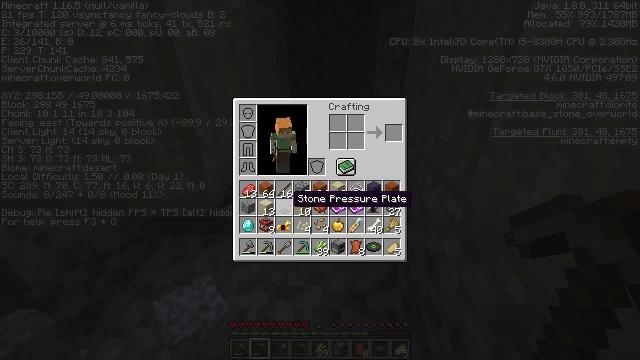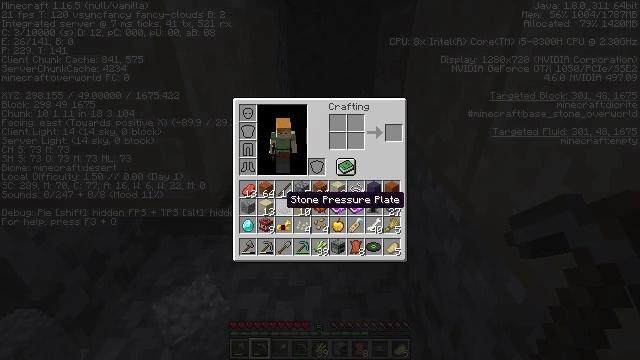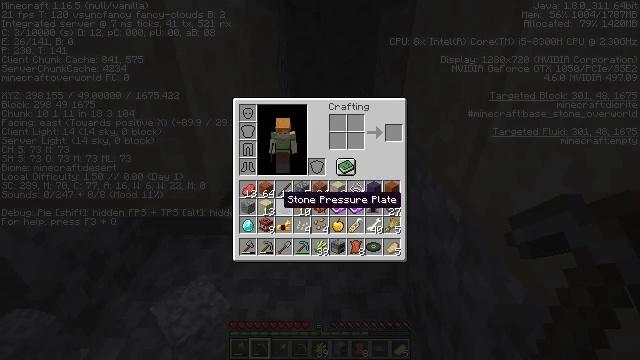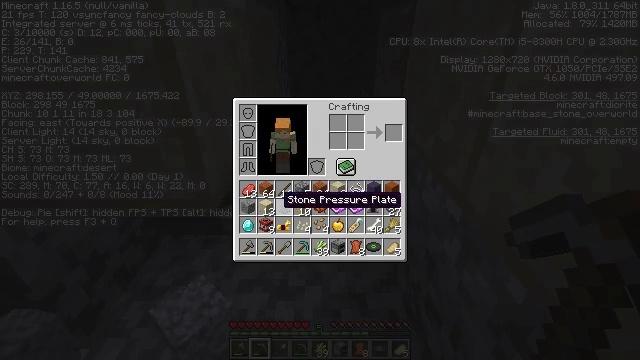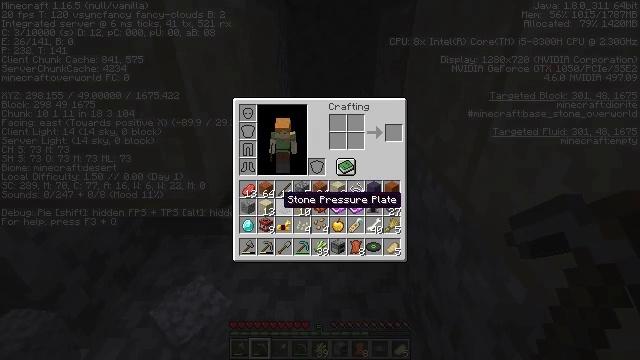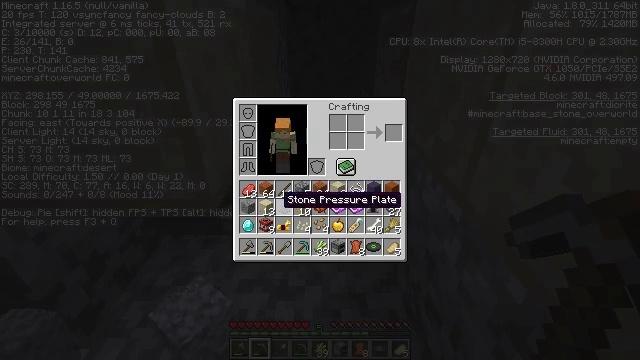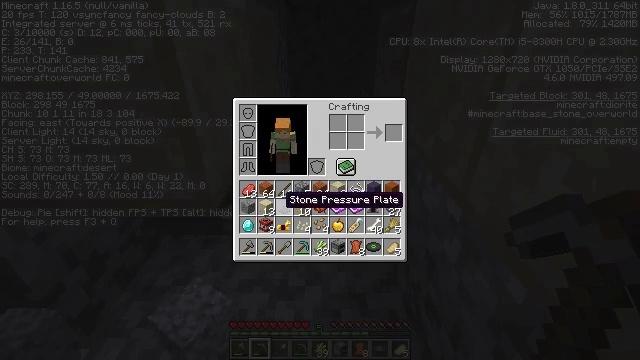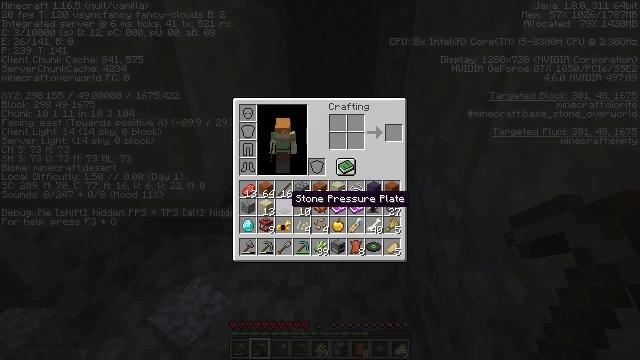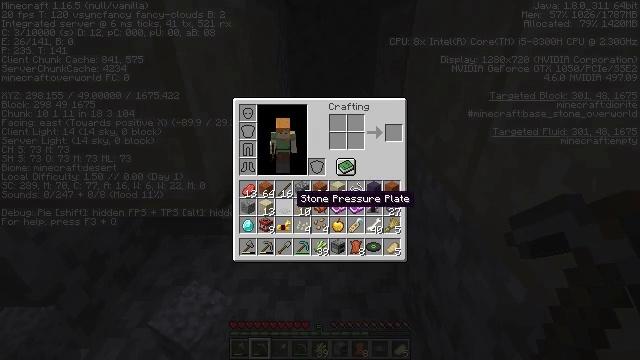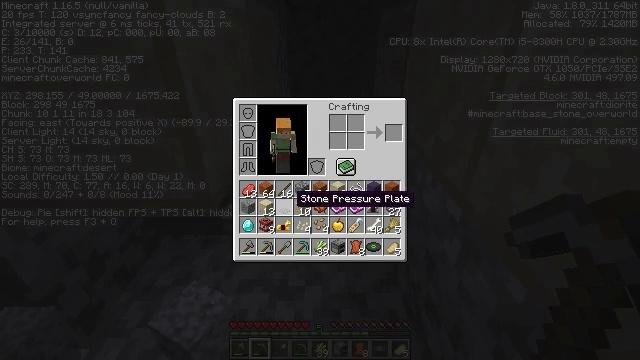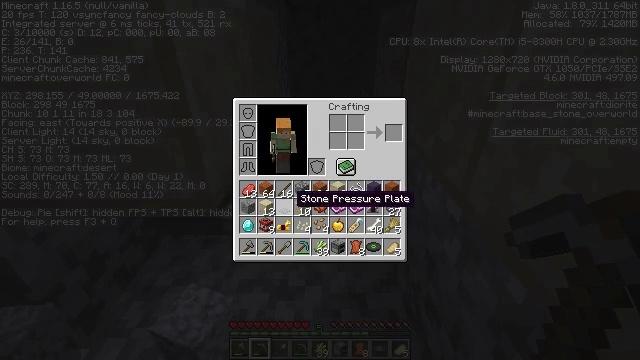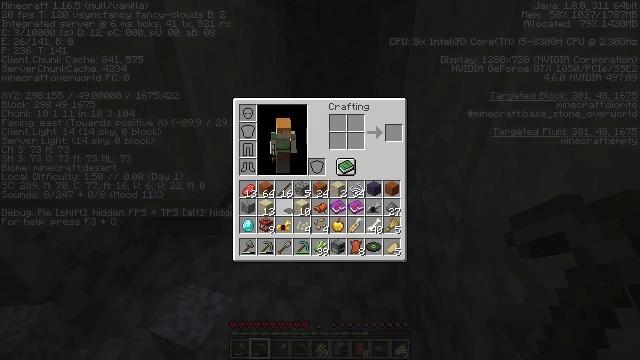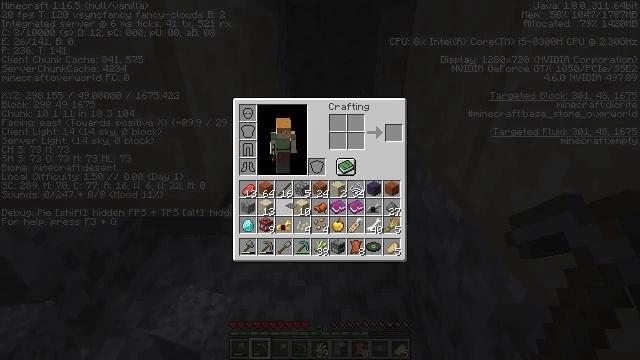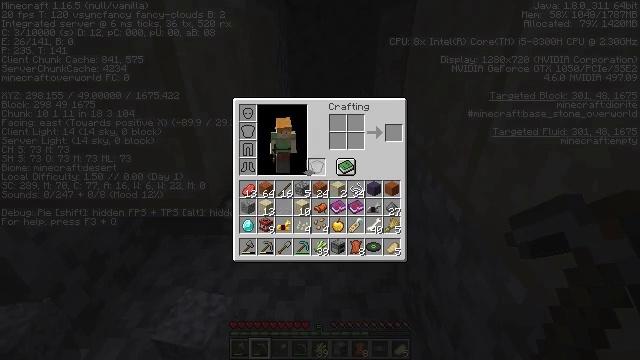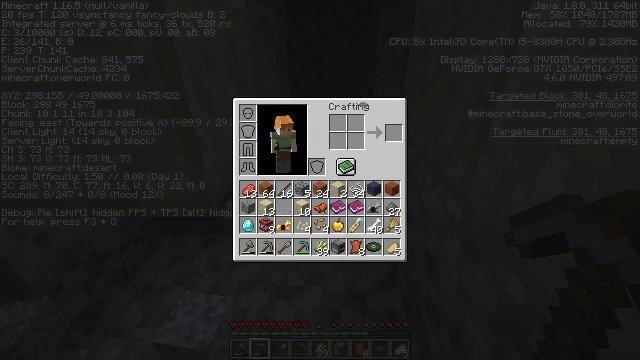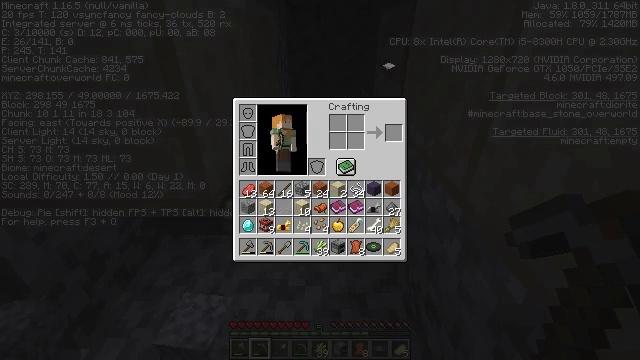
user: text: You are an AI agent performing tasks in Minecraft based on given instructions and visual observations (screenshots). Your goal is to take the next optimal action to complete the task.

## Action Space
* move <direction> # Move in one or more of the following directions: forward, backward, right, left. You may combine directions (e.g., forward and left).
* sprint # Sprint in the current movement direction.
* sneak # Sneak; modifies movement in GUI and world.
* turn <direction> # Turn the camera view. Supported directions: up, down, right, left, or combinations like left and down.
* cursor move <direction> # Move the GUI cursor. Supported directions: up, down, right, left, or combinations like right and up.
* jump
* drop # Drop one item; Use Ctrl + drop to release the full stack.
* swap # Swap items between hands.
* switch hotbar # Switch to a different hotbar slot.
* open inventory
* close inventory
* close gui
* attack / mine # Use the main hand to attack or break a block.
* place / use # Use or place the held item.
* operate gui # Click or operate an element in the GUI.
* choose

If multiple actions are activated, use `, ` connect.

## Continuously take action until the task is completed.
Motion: motion action
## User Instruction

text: Drop a stone pressure plate.
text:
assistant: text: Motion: cursor move left
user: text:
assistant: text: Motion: no_op
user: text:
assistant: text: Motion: no_op
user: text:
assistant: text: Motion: no_op
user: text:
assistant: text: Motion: no_op
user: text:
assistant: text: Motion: no_op
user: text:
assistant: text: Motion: no_op
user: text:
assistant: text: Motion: no_op
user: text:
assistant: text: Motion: no_op
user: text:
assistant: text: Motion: no_op
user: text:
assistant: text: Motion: operate gui
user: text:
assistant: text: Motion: operate gui
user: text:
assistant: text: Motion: cursor move right and up
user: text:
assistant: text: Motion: cursor move right and up
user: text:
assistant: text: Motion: cursor move right and up
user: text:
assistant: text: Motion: cursor move up
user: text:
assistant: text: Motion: no_op
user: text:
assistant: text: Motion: operate gui
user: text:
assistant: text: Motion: operate gui
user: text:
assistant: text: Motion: operate gui
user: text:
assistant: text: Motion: no_op
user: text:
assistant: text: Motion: no_op
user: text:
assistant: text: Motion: no_op
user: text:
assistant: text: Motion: no_op
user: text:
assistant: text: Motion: no_op
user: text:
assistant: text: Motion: no_op